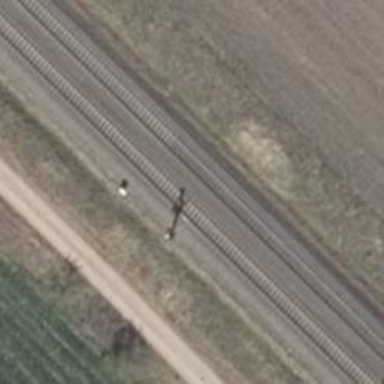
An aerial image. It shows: Railway signal.